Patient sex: M
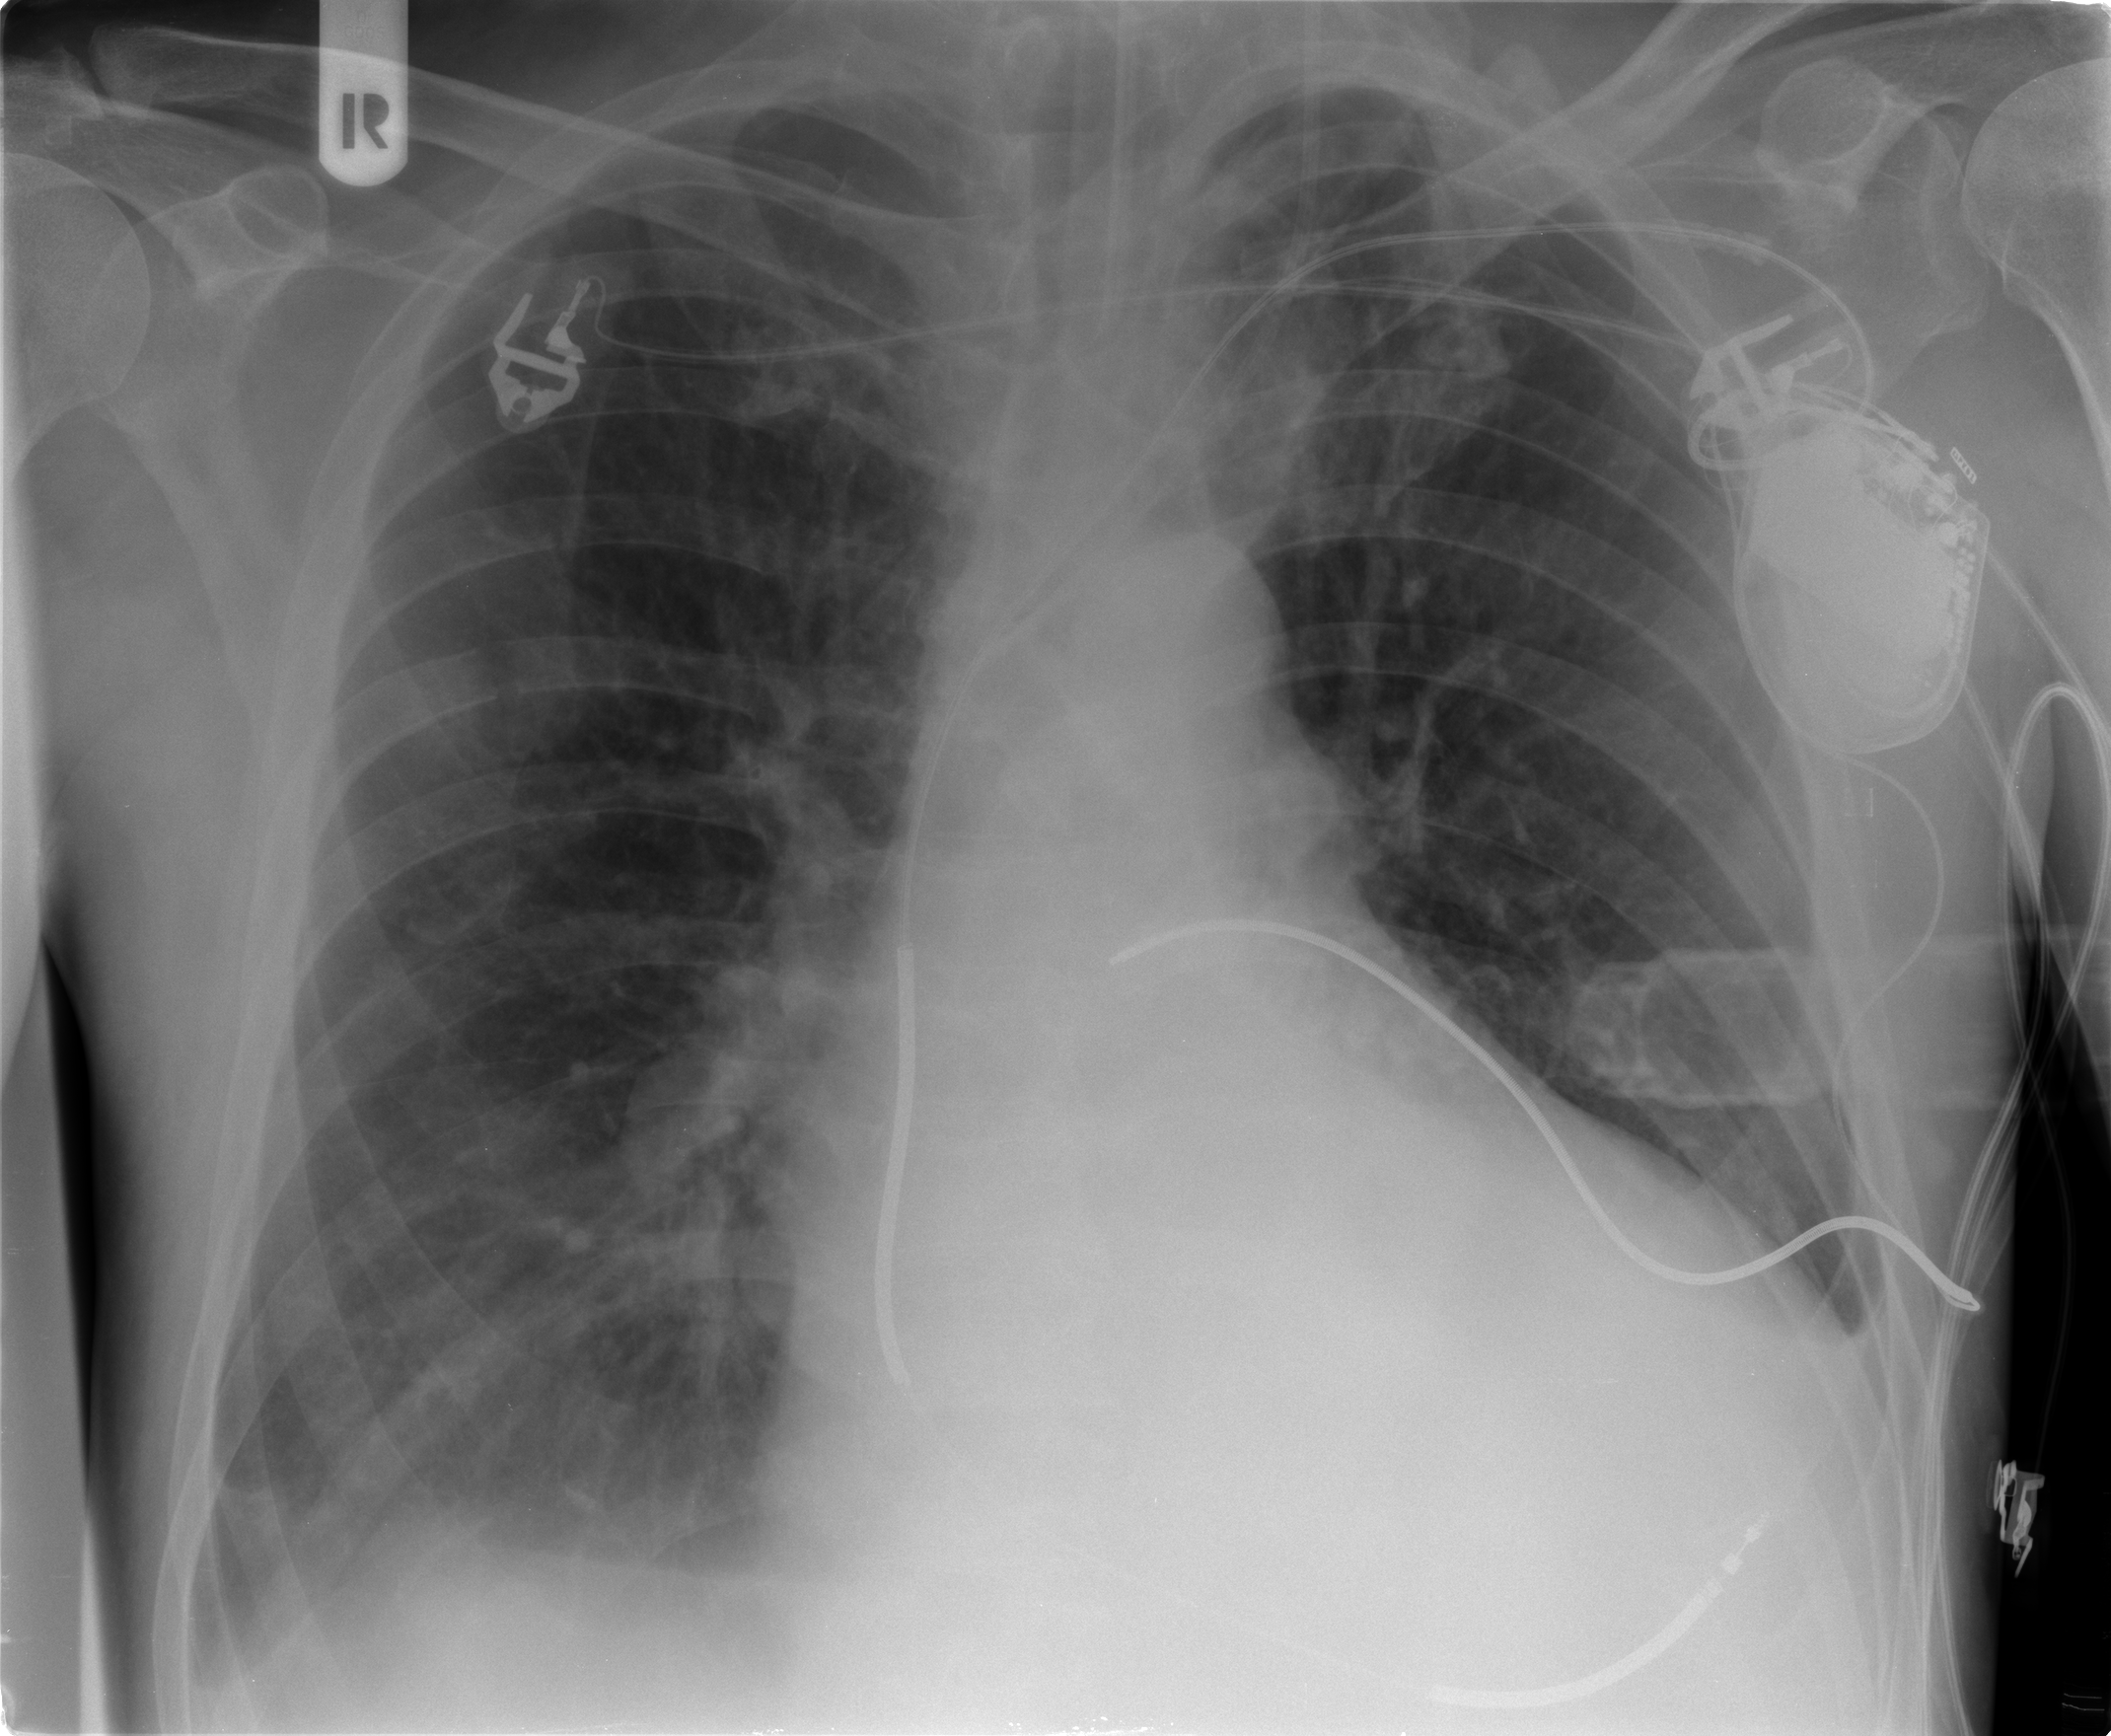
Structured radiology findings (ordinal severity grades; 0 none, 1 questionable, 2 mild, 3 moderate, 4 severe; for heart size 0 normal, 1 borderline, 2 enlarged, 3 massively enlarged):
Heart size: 3
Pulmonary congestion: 2
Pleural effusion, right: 2
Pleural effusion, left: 2
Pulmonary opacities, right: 0
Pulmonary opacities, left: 0
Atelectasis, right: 2
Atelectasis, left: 2